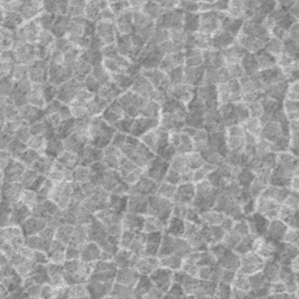
Label: frost